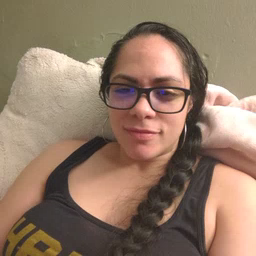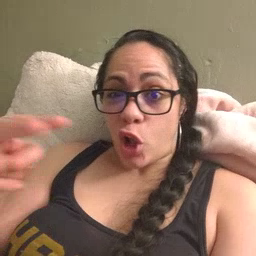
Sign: look